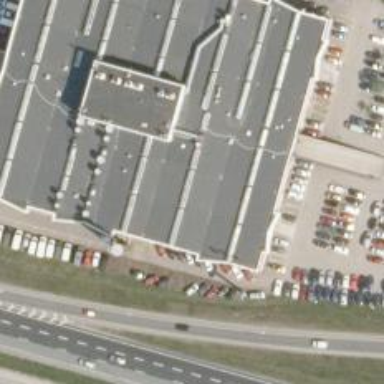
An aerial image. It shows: Car rental facility.